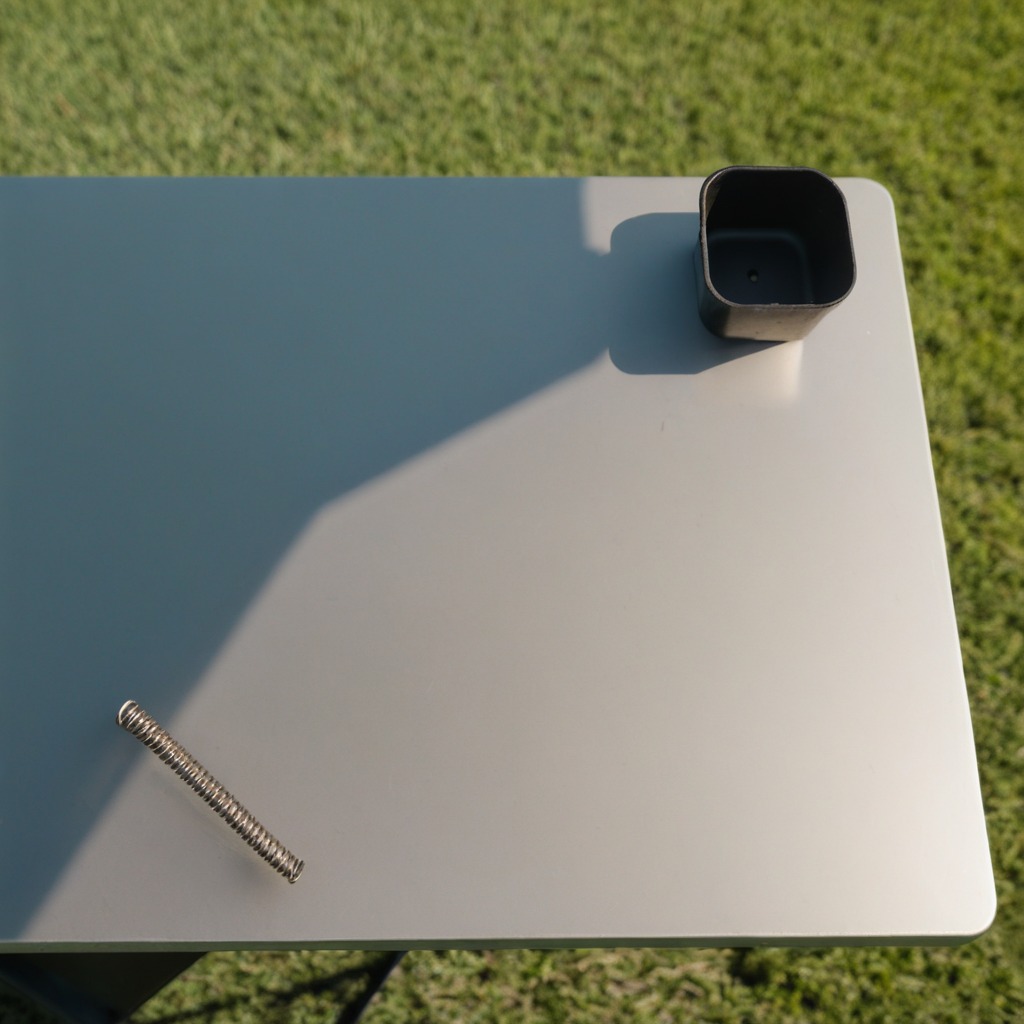
A coiled metal spring lies on a clean utility table in a temporary outdoor tool station afternoon light present textured surface.